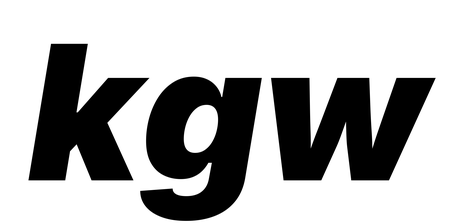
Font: Inter-Italic_Black_Italic